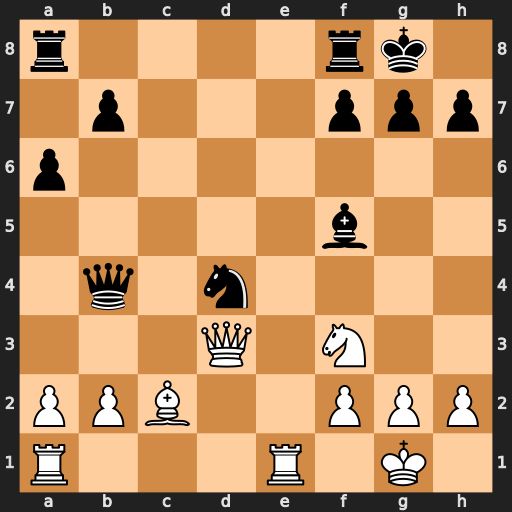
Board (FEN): r4rk1/1p3ppp/p7/5b2/1q1n4/3Q1N2/PPB2PPP/R3R1K1
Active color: w
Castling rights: -
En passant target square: -
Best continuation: Qxd4 Qxd4 Nxd4